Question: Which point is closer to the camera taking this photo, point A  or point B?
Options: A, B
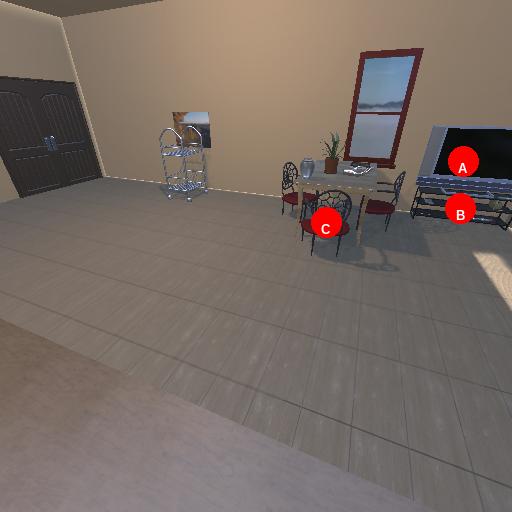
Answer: A